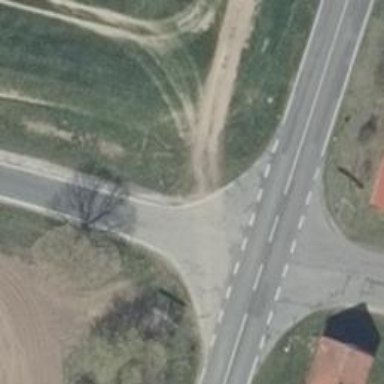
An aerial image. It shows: Road with "give way" sign.